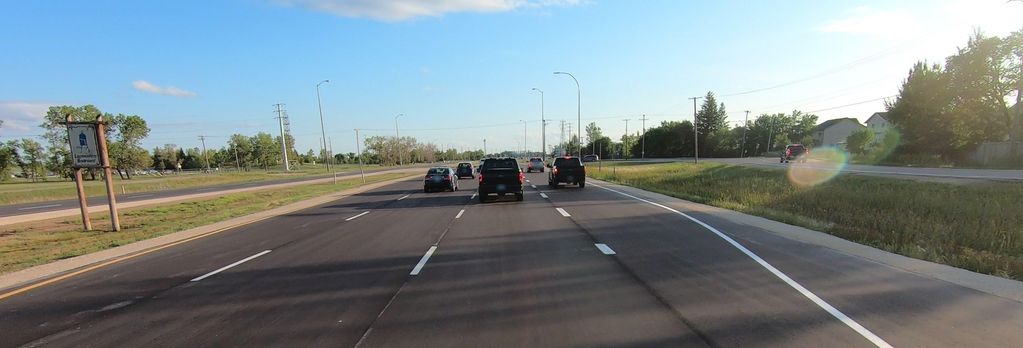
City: winnipeg